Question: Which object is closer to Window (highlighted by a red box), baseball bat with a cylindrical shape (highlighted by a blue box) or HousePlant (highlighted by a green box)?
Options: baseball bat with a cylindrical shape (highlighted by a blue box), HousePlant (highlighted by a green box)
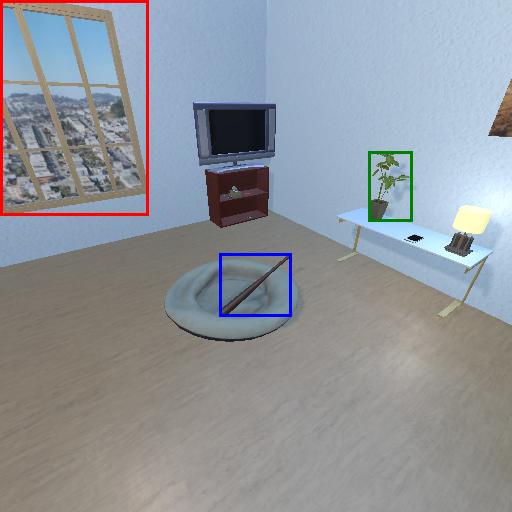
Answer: baseball bat with a cylindrical shape (highlighted by a blue box)